Question: This is the database link
'''
const firebase = "https://booktakeaway-dd150-default-rtdb.europe-west1.firebasedatabase.app"
'''
And this the function that i use to delete the file, but i doesn't work. I can't find anything online.
'''
return async dispatch => {
try {
const response = await firebase.get('booksData.json?auth=${token}');
const firebaseData= response.data;
for (let key in dataFirebase) {
if (id === firebaseData[key].bookId) {
await firebase.ref('/booksData/${key}').remove();
console.log("Done");
}
}
await dispatch(getSavedBooksIDs());
} catch (error) {
console.log(error);
}
};
'''

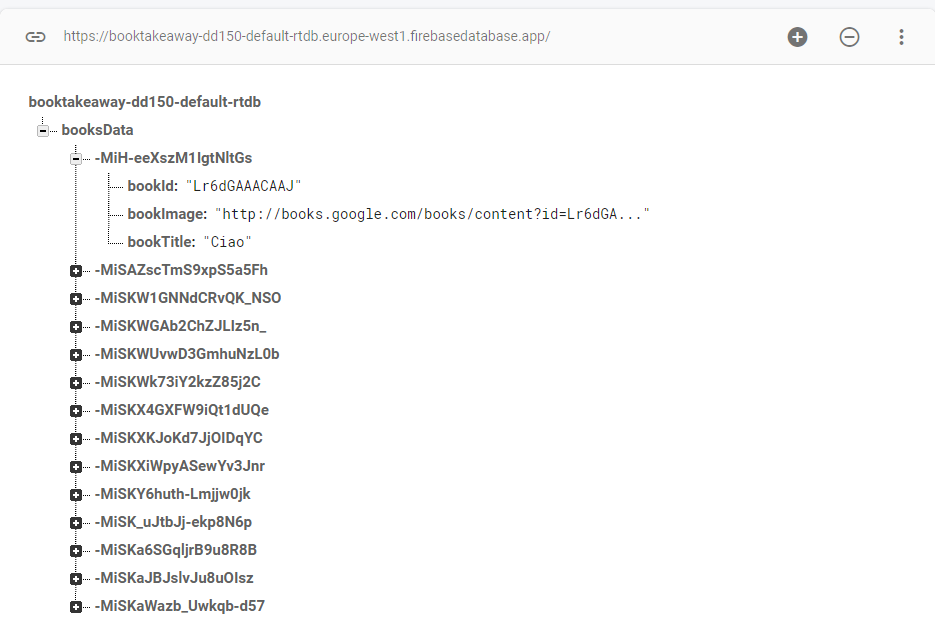
Answer: You can try to set it to null, worked for me:
'''
return async dispatch => {
try {
const response = await firebase.get('booksData.json?auth=${token}');
const firebaseData= response.data;
for (let key in firebaseData) {
if (id === firebaseData[key].bookId) {
await firebase.ref('booksData/${key}').set(null);
console.log("Done");
}
}
await dispatch(getSavedBooksIDs());
} catch (error) {
console.log(error);
}
};
'''